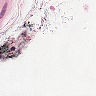
Metastatic tissue present: no